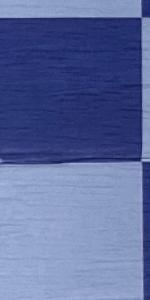
Label: Empty